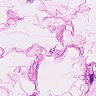
Metastatic tissue present: no